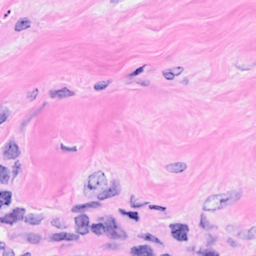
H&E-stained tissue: Breast